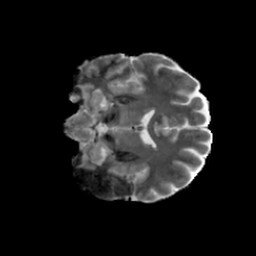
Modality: MD
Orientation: coronal
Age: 30
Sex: female
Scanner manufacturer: siemens
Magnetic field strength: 6.98 T
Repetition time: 7.776 s
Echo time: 0.076 s